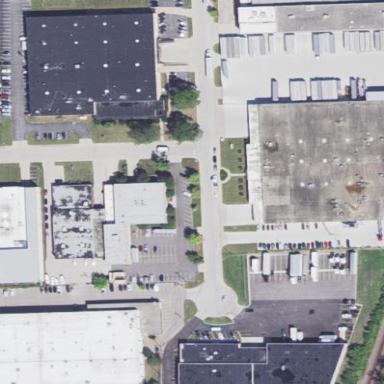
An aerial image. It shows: Industrial building.